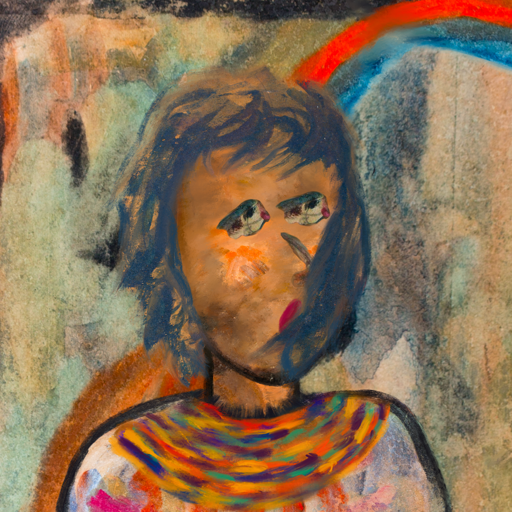
Background: Childish, Head And Neck Side: Gypsy_Queen, Face Side: Pipe, Bust: Childish, Hair Side: In_The_Sun, Head Accessory: Blank, Second Necklace: An_Impression_2, Necklace: Blank, Baby: Blank